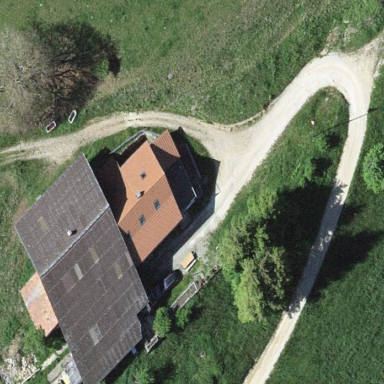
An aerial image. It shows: Farmyard area.